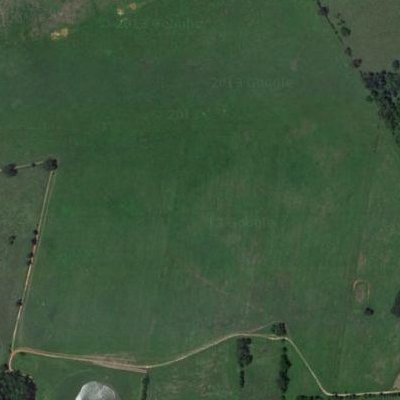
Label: Grass